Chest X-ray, AP view. Patient: 41 years old, sex F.
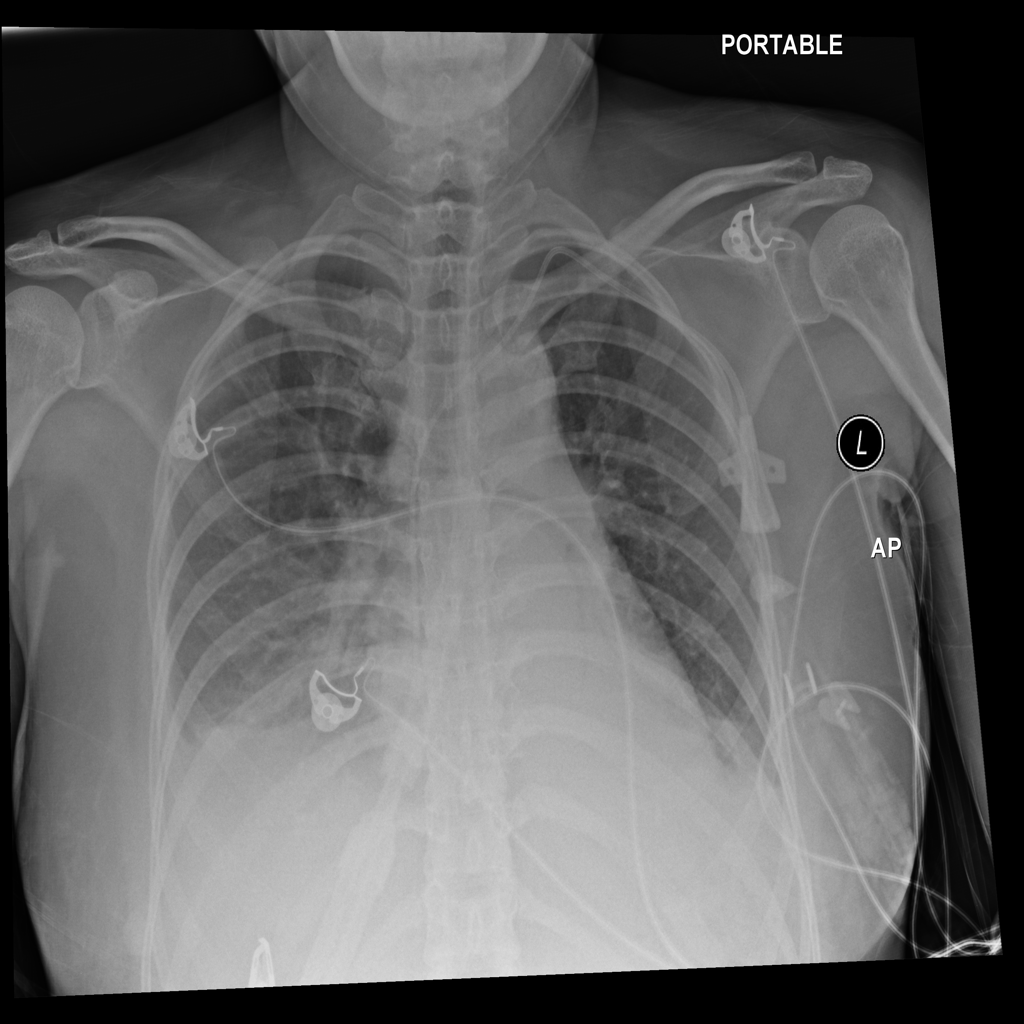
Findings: Effusion